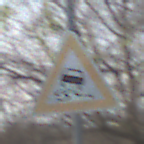
Verkehrszeichen: SchleuderOderRutschgefahr
Umgebung: Outdoor, Nature
Tageszeit: MorningAfternoon
Wetter: PartlyCloudy
Licht: Natural
Jahreszeit: NotSpecified
Kontrast: HighContrast